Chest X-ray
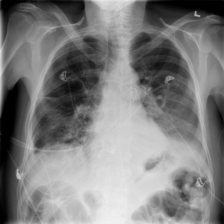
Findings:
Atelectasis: positive
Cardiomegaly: negative
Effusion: positive
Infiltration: negative
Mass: negative
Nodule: negative
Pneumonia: negative
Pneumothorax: negative
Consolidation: negative
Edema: negative
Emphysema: negative
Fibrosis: negative
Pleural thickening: negative
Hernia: negative